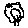
Label: flower